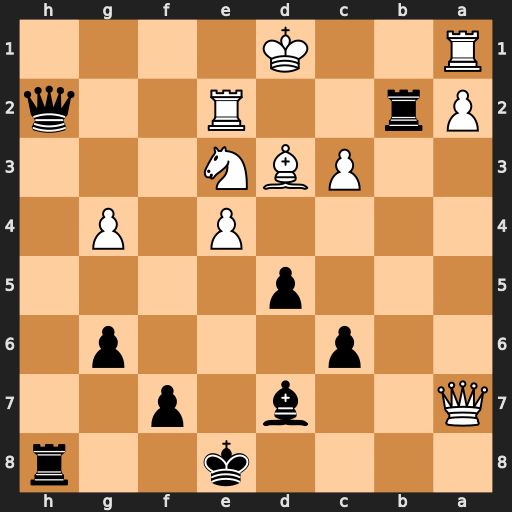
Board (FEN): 4k2r/Q2b1p2/2p3p1/3p4/4P1P1/2PBN3/Pr2R2q/R2K4
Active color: b
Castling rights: k
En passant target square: -
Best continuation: Qg1+ Re1 Qf2 Qa8+ Ke7